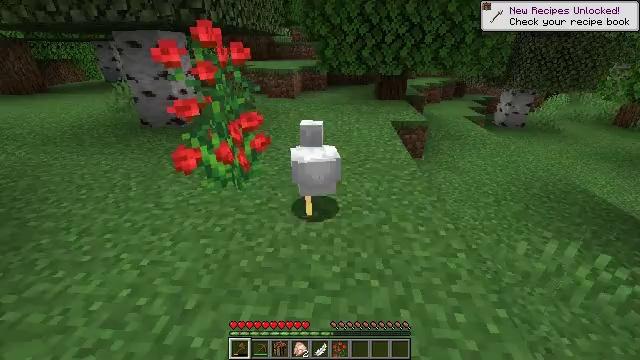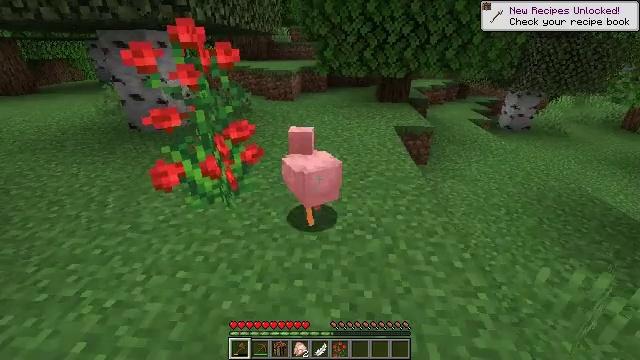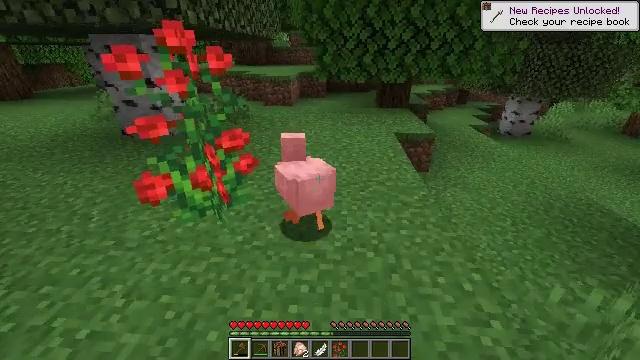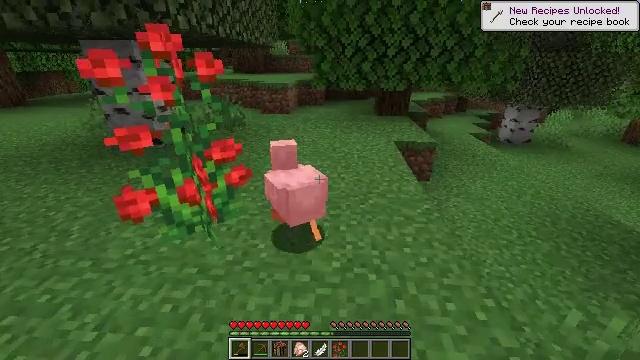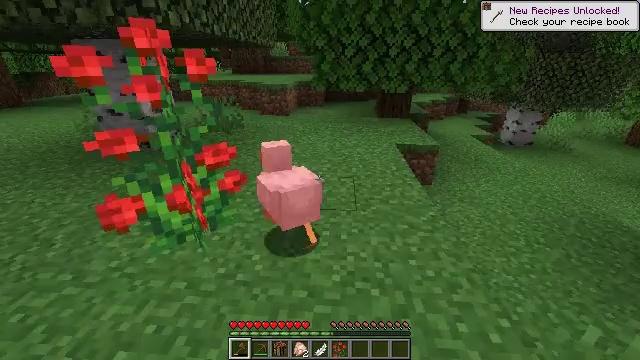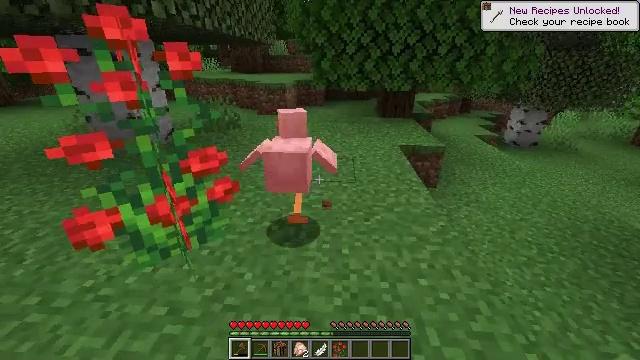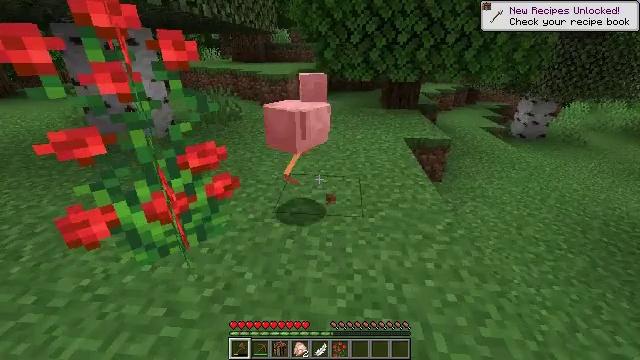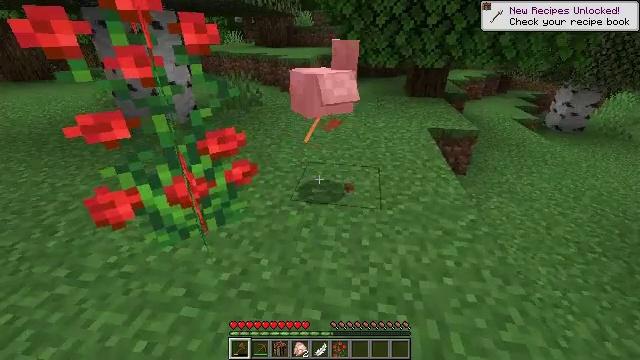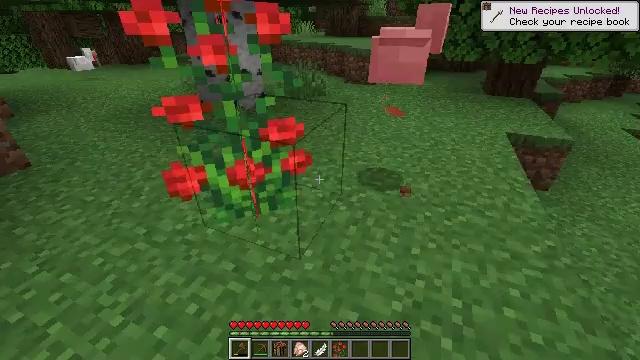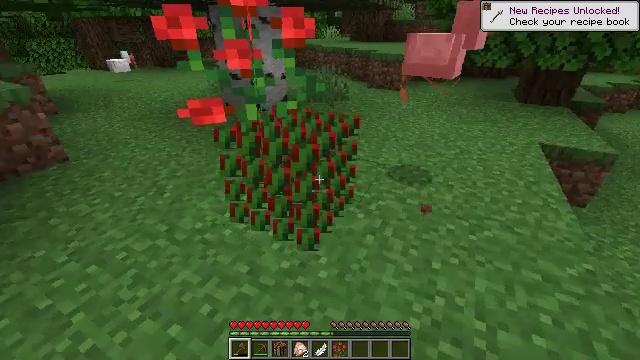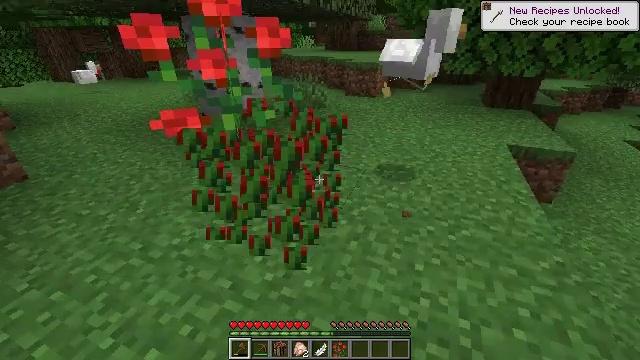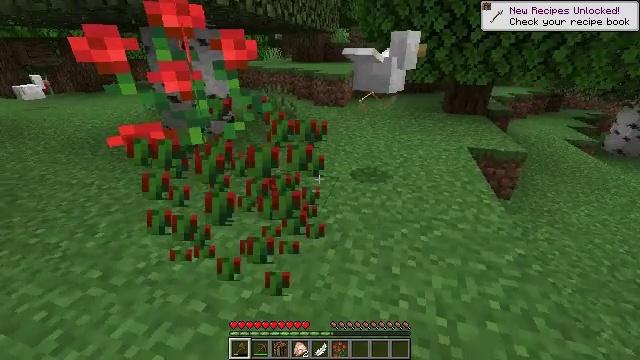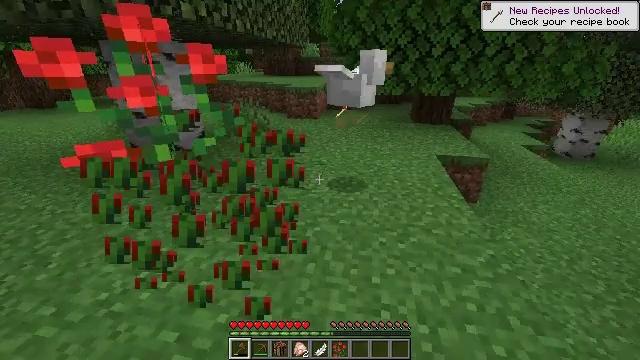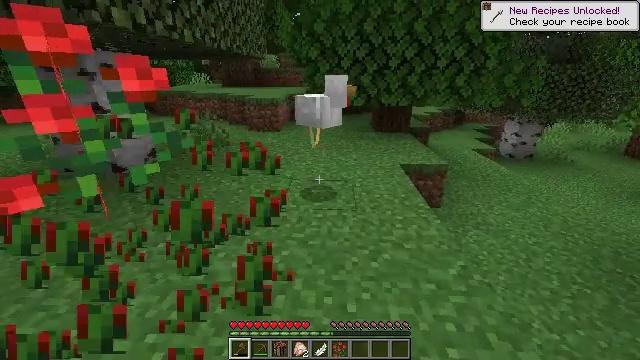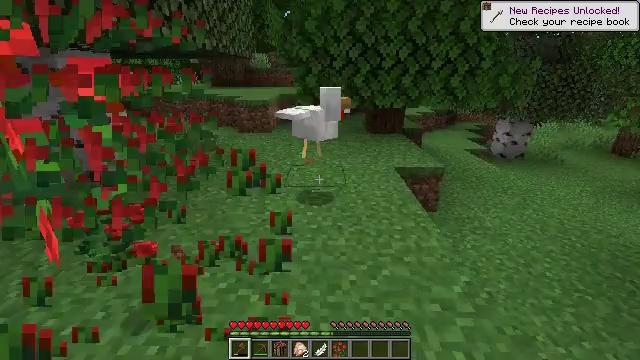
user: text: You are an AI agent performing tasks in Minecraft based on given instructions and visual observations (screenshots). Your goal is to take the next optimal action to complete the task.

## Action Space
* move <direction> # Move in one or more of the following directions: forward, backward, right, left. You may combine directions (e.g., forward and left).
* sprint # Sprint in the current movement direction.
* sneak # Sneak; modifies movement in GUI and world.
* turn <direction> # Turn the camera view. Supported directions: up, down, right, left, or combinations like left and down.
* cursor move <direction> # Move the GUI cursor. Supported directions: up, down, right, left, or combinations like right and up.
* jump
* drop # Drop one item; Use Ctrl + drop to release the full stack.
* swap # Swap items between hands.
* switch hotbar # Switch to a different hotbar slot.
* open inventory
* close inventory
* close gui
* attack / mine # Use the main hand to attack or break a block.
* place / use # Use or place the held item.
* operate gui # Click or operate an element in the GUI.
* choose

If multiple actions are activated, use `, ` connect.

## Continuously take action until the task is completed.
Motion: motion action
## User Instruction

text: Get some roses from the rose bush.
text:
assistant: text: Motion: move forward, attack / mine
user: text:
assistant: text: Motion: move forward, attack / mine
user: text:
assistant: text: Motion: move forward, turn up
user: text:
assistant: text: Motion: move forward, attack / mine
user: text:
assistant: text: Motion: move forward, attack / mine
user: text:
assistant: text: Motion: turn down, attack / mine
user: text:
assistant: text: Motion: turn left and down
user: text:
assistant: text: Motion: turn left and down
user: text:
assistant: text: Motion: turn left, attack / mine
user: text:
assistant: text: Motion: turn right and up, attack / mine
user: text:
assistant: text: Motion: turn right and up, attack / mine
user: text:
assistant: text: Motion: move forward, turn right and up
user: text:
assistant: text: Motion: move forward, turn right and up
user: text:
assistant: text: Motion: move forward, turn right
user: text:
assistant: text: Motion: no_op